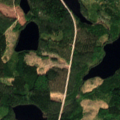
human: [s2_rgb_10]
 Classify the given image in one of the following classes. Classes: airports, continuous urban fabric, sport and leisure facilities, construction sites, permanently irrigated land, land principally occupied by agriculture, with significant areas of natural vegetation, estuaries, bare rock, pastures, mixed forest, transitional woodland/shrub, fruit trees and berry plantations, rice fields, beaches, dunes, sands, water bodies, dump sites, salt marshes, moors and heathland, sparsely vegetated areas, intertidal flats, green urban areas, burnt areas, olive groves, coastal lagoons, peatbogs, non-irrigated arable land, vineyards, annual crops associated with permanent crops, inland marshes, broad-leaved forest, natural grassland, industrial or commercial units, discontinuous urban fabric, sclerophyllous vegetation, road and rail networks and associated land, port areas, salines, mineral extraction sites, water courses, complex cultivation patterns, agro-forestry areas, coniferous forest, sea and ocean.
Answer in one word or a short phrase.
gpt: coniferous forest, mixed forest, transitional woodland/shrub